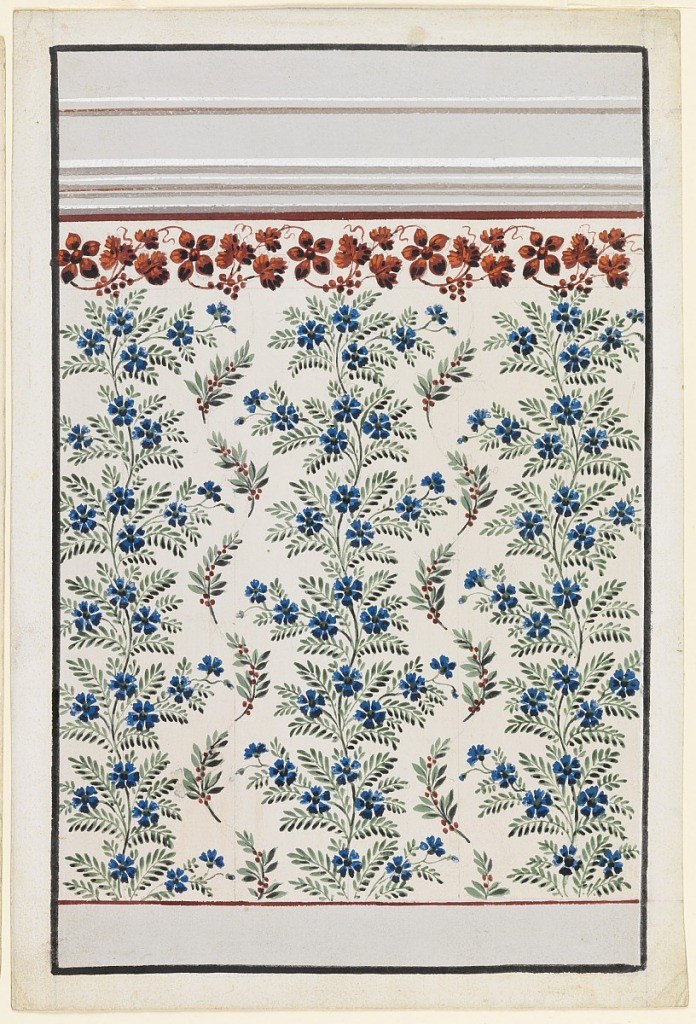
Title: Wallpaper Design
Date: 1840–60
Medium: Brush and gouache, graphite on white paper
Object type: Drawing
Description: A dado is shown at the bottom, an entablature on top. The panel is decorated with vertically waved stems with blue petals and boughs. In the intervals are boughs with leaves and red seeds. On top are vine garland and a purple stripe.